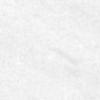
Label: no_change